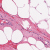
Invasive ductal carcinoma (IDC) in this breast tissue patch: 0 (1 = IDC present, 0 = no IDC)